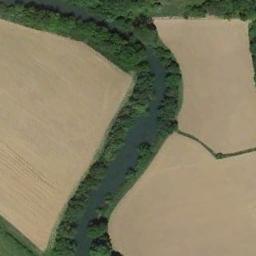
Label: river